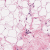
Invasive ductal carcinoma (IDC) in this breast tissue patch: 0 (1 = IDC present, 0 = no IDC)